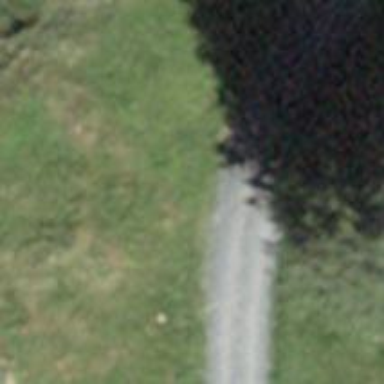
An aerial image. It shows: Gravel track with grade 2 quality.